Aerial crown-view tile of a tropical tree (Barro Colorado Island, Panama), acquired 20250512:
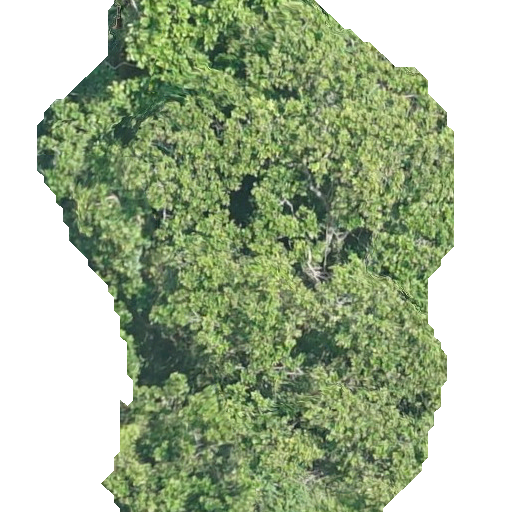
Species: Anacardium excelsum
GBIF accepted scientific name: Anacardium excelsum
Crown area: 278.27 m²